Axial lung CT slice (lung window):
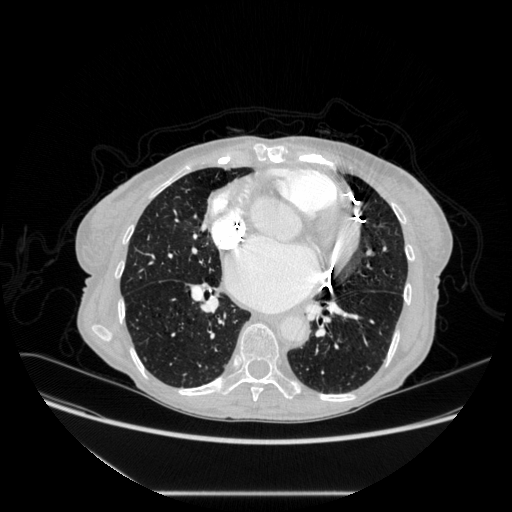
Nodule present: no